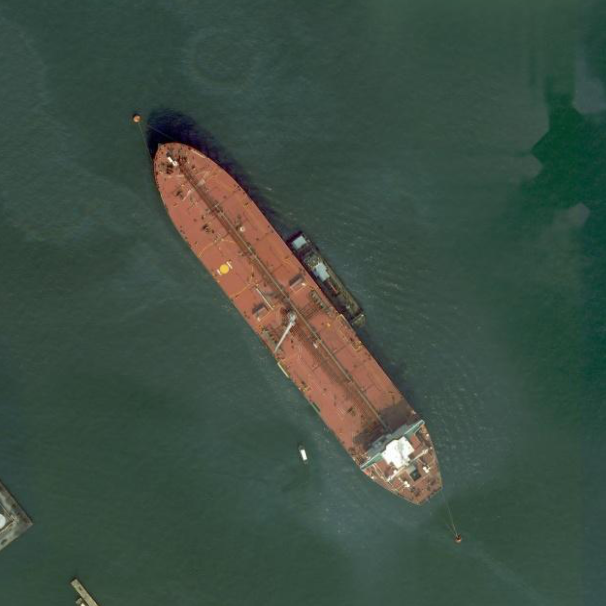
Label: Tank_ship